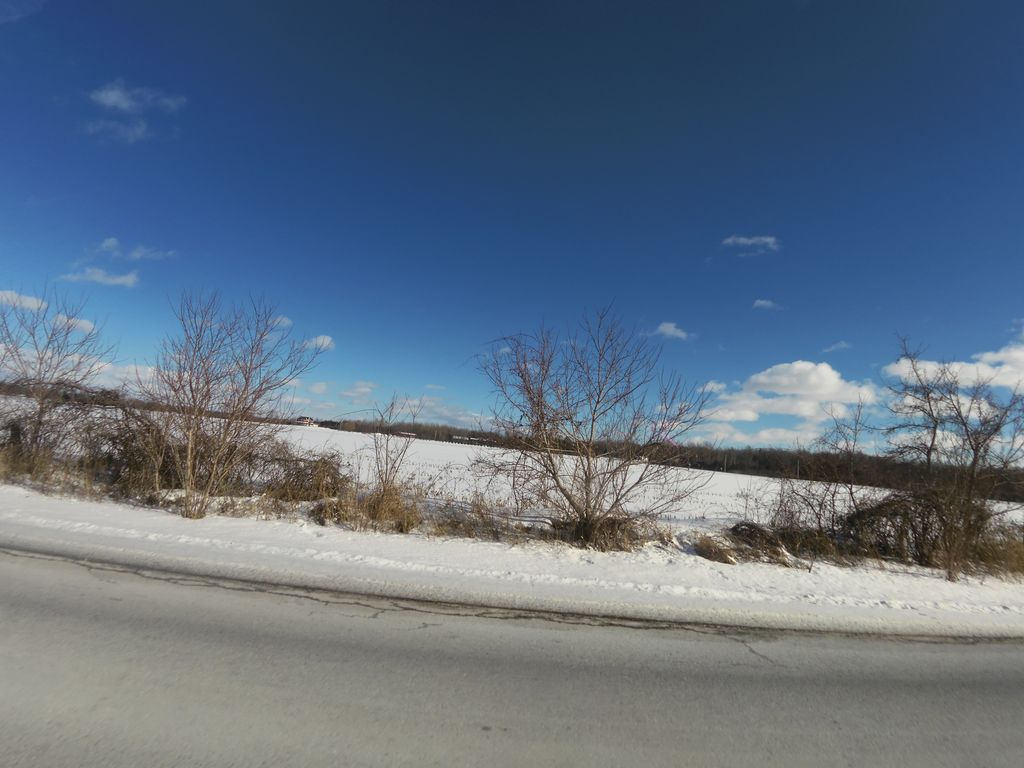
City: ottawa-gatineau